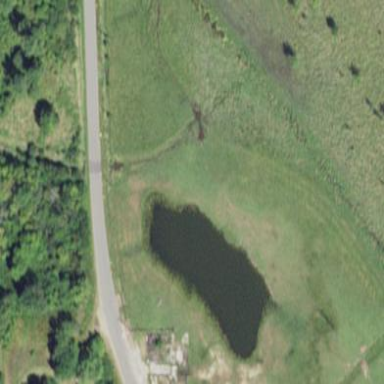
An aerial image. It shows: Pond with natural water.